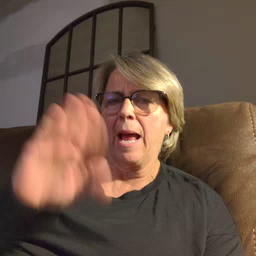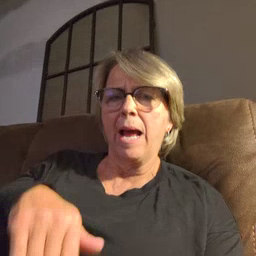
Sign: bad